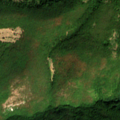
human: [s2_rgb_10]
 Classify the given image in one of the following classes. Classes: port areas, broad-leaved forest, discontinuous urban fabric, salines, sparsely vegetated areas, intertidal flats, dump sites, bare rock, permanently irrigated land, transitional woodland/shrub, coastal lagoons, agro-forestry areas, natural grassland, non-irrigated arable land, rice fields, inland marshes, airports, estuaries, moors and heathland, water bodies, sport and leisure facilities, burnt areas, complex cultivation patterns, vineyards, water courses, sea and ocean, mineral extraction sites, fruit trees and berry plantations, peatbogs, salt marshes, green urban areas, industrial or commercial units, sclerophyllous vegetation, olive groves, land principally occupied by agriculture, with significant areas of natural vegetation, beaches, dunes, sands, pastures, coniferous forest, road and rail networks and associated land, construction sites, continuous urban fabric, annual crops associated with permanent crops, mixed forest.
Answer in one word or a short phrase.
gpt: land principally occupied by agriculture, with significant areas of natural vegetation, broad-leaved forest